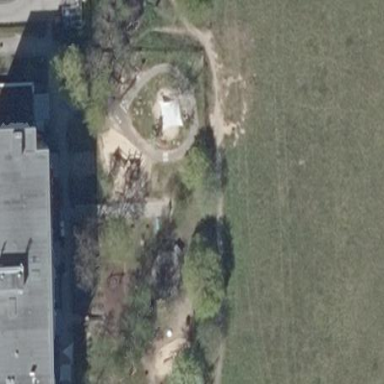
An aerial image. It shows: Playground area for leisure activities on the land.